Interaction volume radius: 10 \u00c5
Interaction volume height: 15 \u00c5
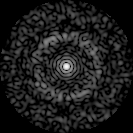
Disorder parameter: 0.8398